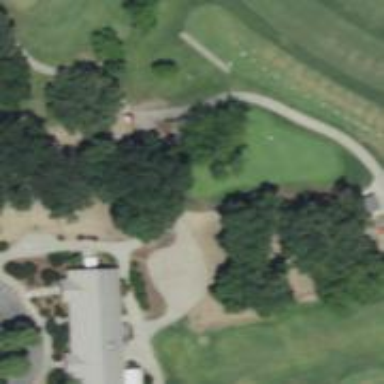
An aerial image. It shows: Path used for both walking and golf.